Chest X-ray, PA view. Patient: 17 years old, sex F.
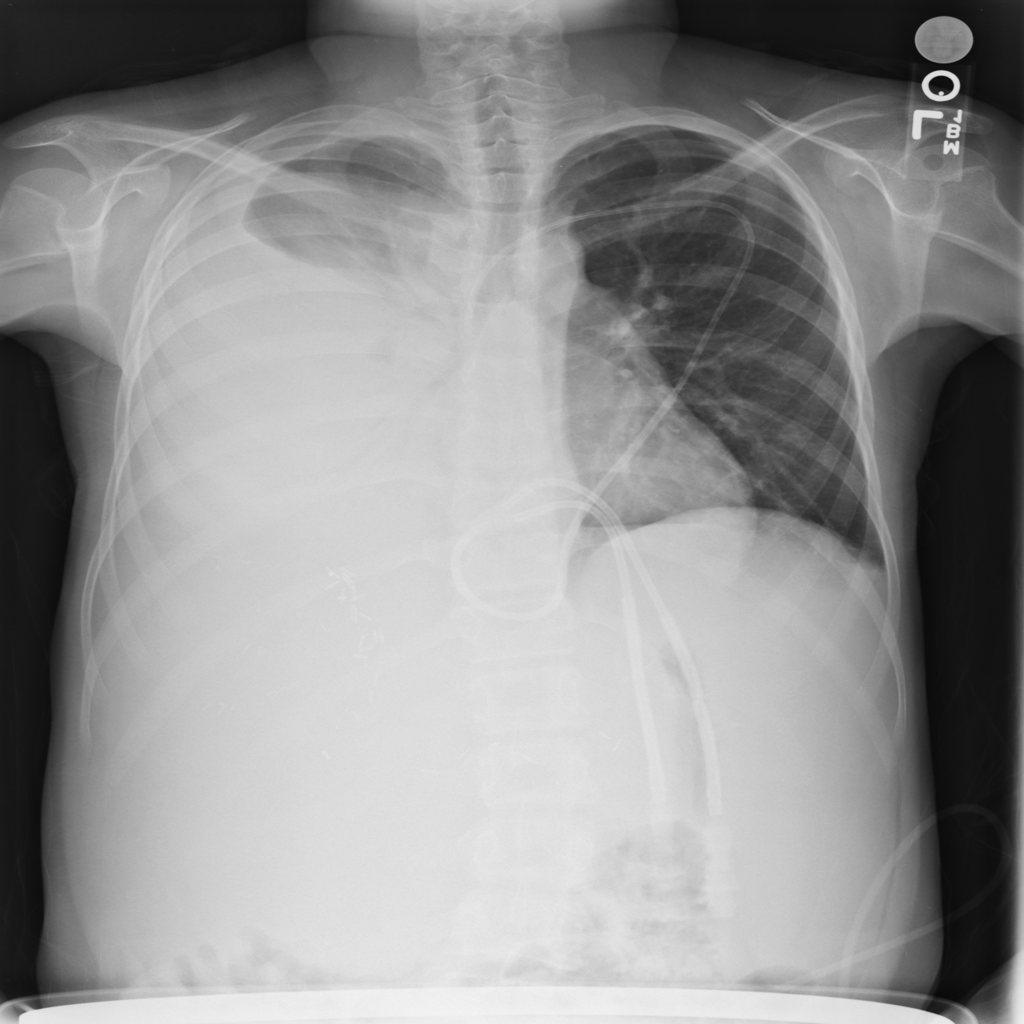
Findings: Effusion